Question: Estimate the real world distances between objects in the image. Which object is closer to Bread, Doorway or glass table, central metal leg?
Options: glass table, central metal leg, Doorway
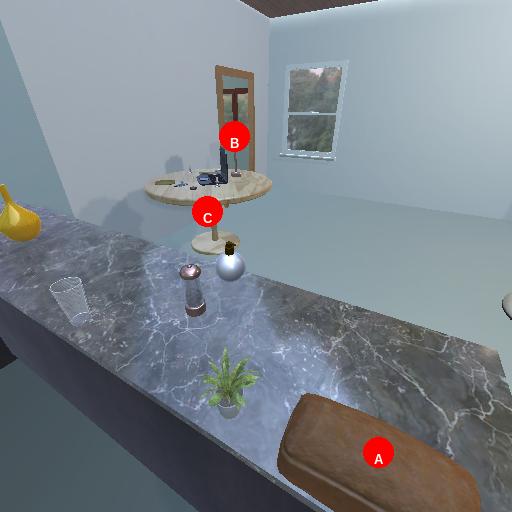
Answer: glass table, central metal leg